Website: walmart
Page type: customer-info-address
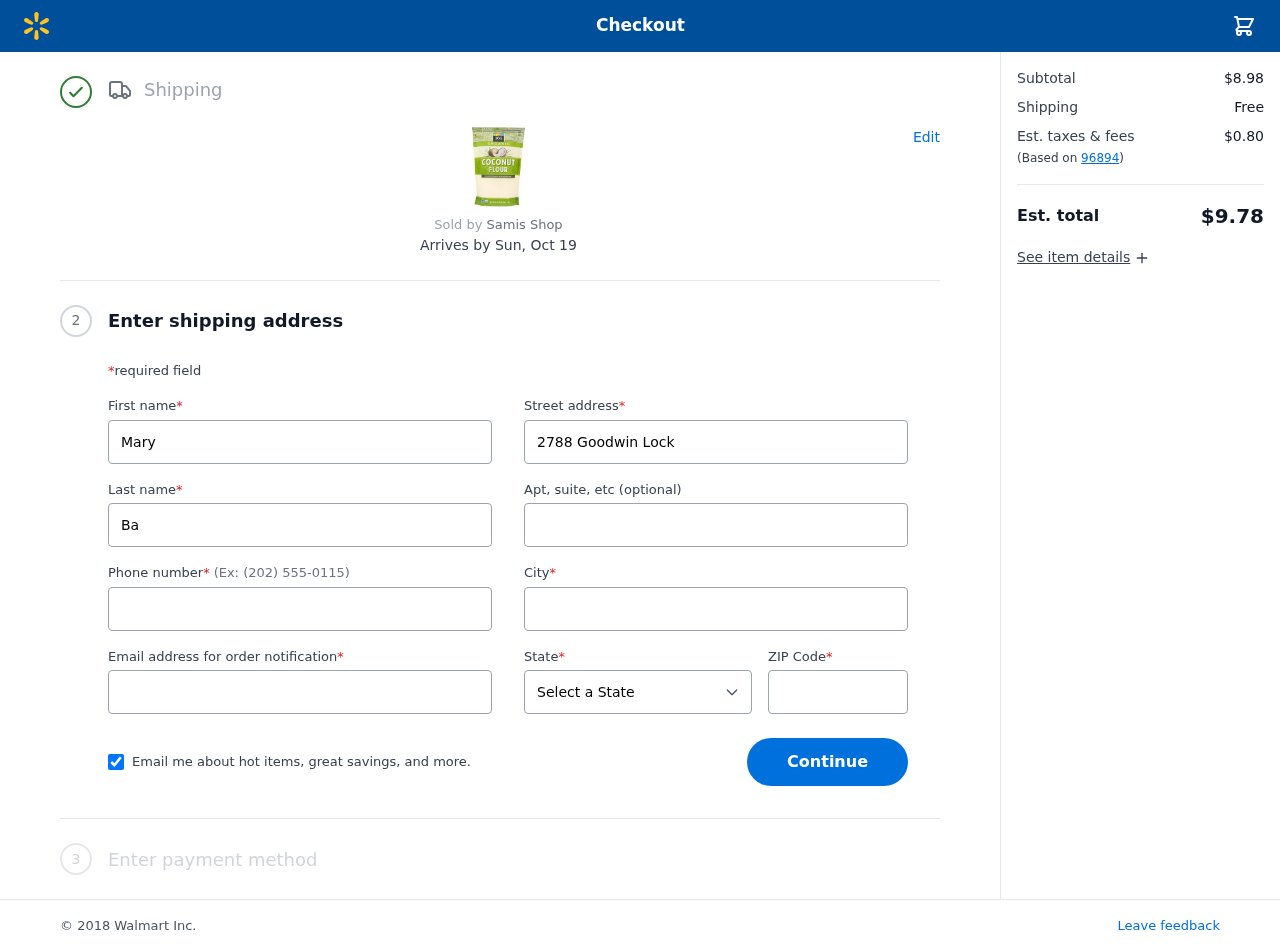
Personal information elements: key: PII_CITY
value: Elizabethbury
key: PII_EMAIL
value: marybarker@yahoo.com
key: PII_FIRSTNAME
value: Mary
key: PII_LASTNAME
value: Barker
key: PII_PHONE
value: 6909784773
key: PII_POSTCODE
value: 96894
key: PII_STATE
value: Florida
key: PII_STREET
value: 2788 Goodwin Lock
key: PII_STREET2
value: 5106 Williams Ports Apt. 485
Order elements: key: ORDER_DELIVERY_DATE
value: Sun, Oct 19
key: ORDER_SUBTOTAL
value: $8.98
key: ORDER_SHIPPING_COST
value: Free
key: ORDER_TAX
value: $0.80
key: ORDER_TOTAL
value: $9.78